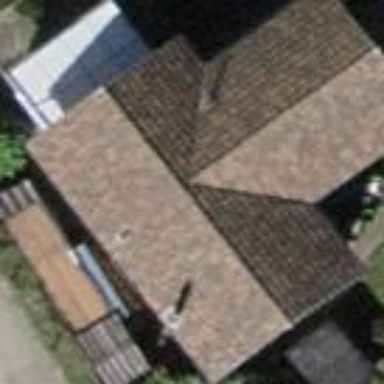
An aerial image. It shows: Semi-detached house with gabled roof.